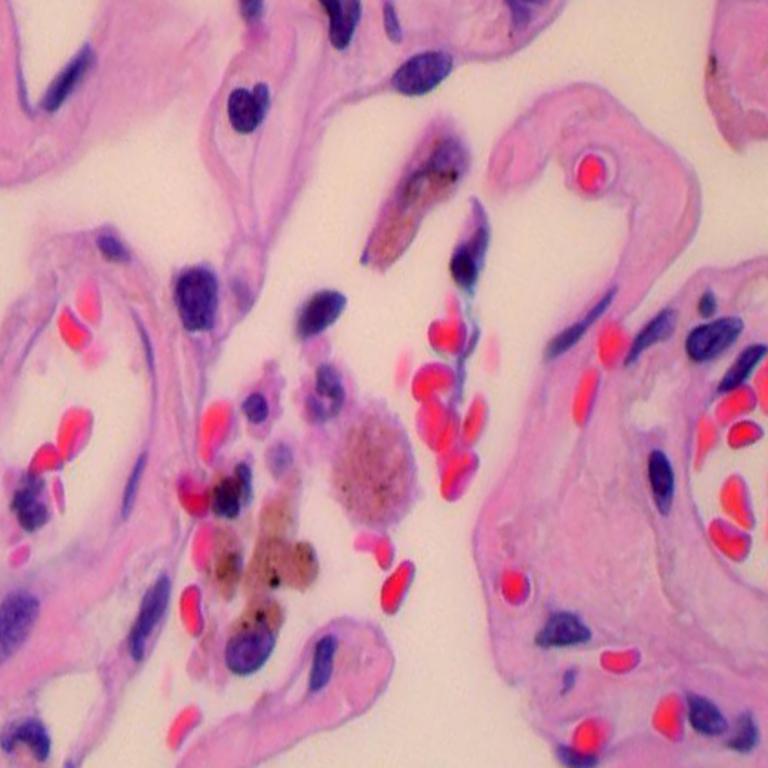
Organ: lung
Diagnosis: benign